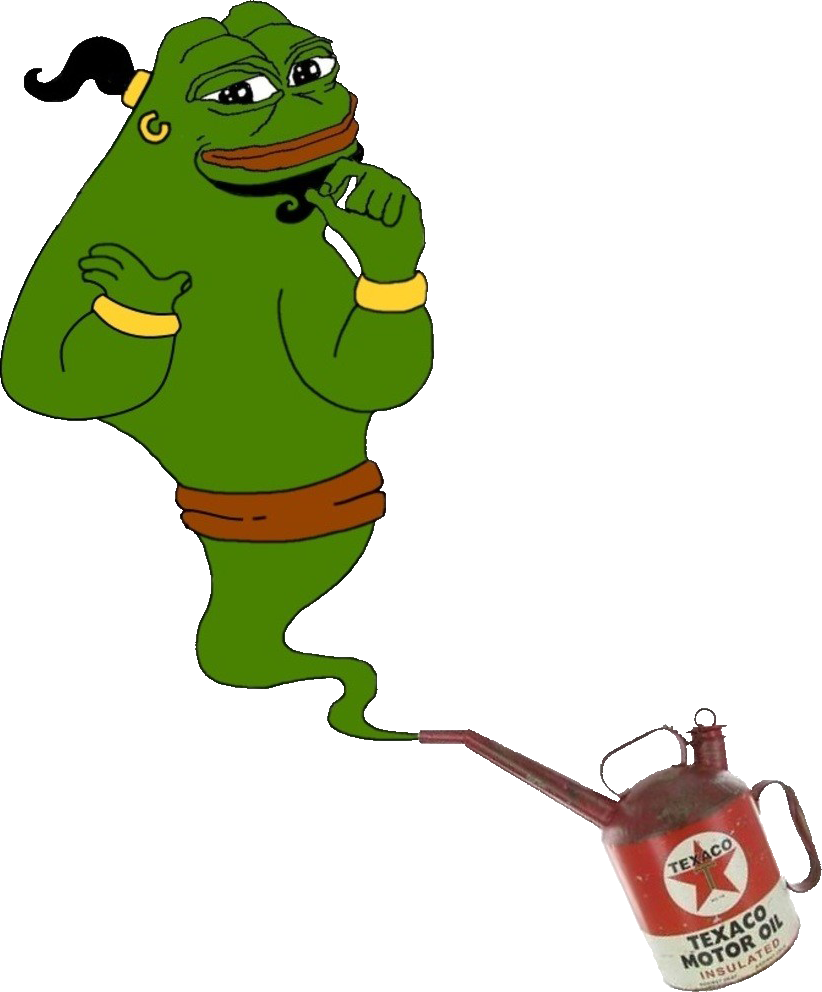
Label: 5_Pepe